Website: home-depot
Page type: billing-address
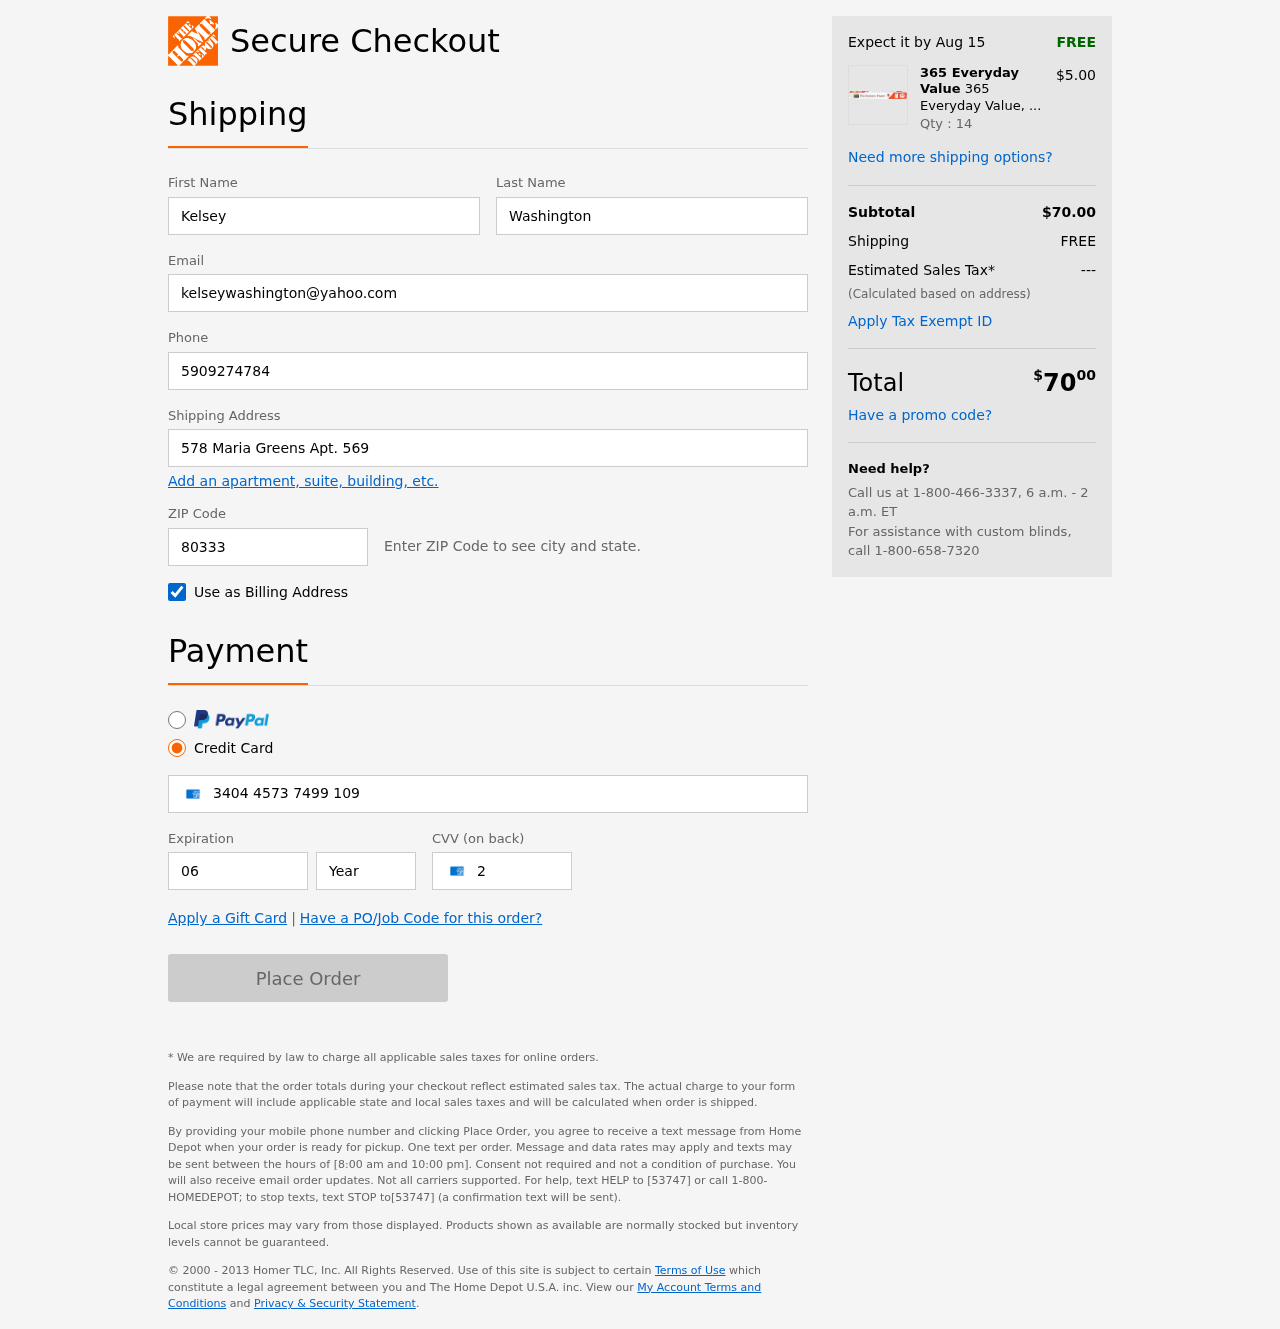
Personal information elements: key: PII_FIRSTNAME
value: Kelsey
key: PII_LASTNAME
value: Washington
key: PII_EMAIL
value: kelseywashington@yahoo.com
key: PII_PHONE
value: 5909274784
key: PII_STREET
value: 578 Maria Greens Apt. 569
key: PII_POSTCODE
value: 80333
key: PII_CARD_NUMBER
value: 3404 4573 7499 109
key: PII_CARD_EXPIRY_MONTH
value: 06
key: PII_CARD_CVV
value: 2435
Product elements: key: PRODUCT1_BRAND
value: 365 Everyday Value
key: PRODUCT1_NAME
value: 365 Everyday Value, Parchment Paper, 72 SQ FT
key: PRODUCT1_PRICE
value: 5
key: PRODUCT1_QUANTITY
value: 14
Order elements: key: ORDER_DELIVERY_DATE
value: Aug 15
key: ORDER_SUBTOTAL
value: $70.00
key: ORDER_SHIPPING_COST
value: FREE
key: ORDER_TAX
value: ---
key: ORDER_TOTAL2
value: $7000